Chest X-ray:
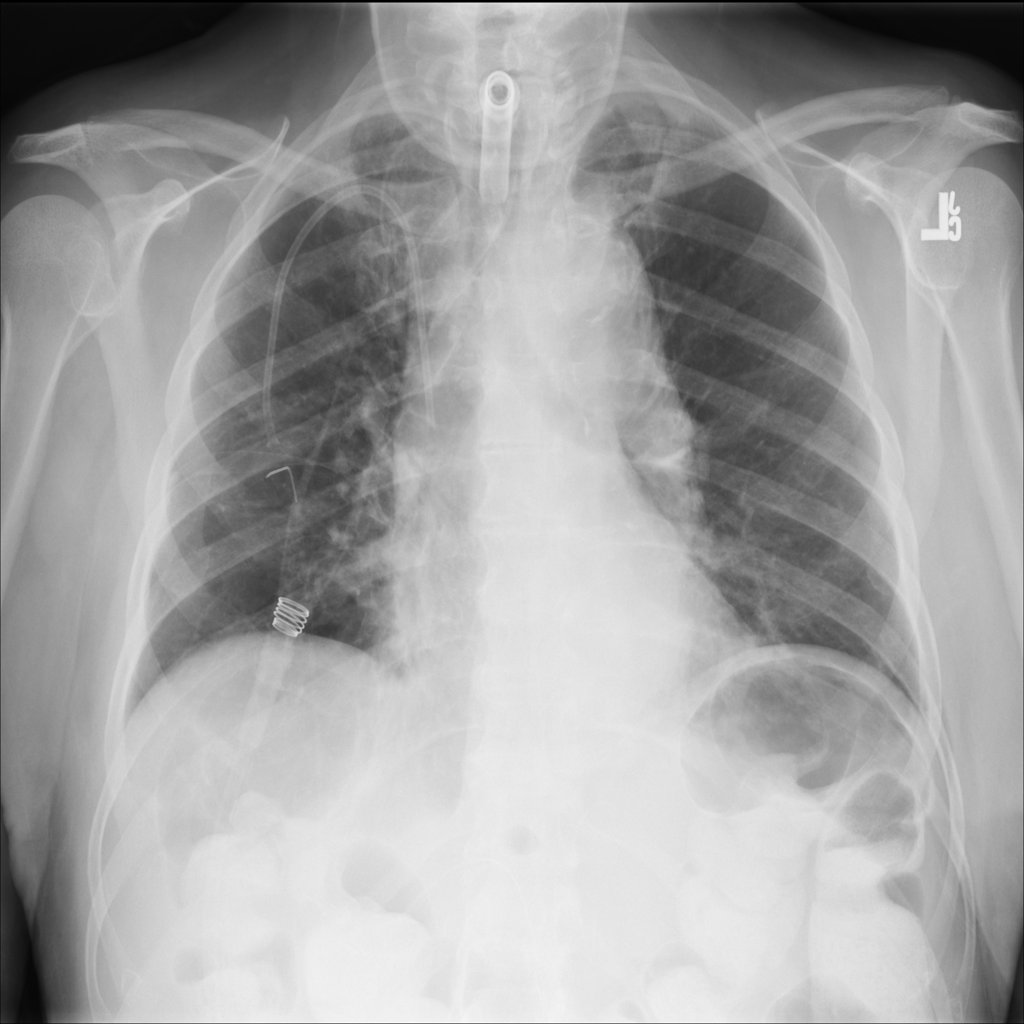
Findings: Consolidation
No abnormal finding: no